Question: I have this data:
'''
IF OBJECT_ID('tempdb..#temp') IS NOT NULL
DROP TABLE #temp
CREATE TABLE #temp
(
Id INT IDENTITY(1, 1) ,
X FLOAT NOT NULL ,
Y FLOAT NOT NULL
)
INSERT INTO #temp (X, Y) VALUES (0, 0)
INSERT INTO #temp (X, Y) VALUES (0, 1)
INSERT INTO #temp (X, Y) VALUES (0, 2)
INSERT INTO #temp (X, Y) VALUES (0.5, 1)
INSERT INTO #temp (X, Y) VALUES (1, 1)
INSERT INTO #temp (X, Y) VALUES (1, 2)
INSERT INTO #temp (X, Y) VALUES (1.5, 0.5)
INSERT INTO #temp (X, Y) VALUES (2, 0)
INSERT INTO #temp (X, Y) VALUES (2, 1)
'''
I would like to remove points that are contained within other points, such as:
'''
(0, 1)
(1, 1)
(1.5, 0.5)
'''
to obtain the outer most points that define the outer polygon consisting of only vertical and horizontal lines without redundancies (e.g. (0, 1) is a redundant point). Can this be achieved with a set based TSQL approach in SQL Server 2014?
PS:
A scatter plot of the data is as follows:

I would like to remove the encircled points. Ultimately, I am after the outer border (drawn as red lines). Hope this makes it clearer.
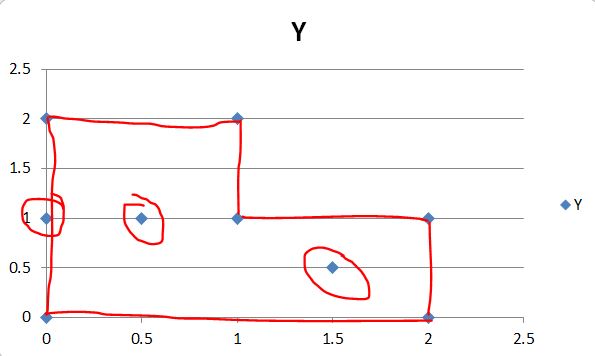
Answer: I believe this might work. It seems to deliver on your test data.
A bit rough. Some of the SELECT MIN and SELECT MAX could perhaps be calculated in advance if your real data is large.
'''
SELECT *
-- uncomment this to delete the desired points
-- DELETE #temp
FROM #temp t
WHERE
(
-- Internal points
(
( X > (SELECT MIN(X) FROM #temp) AND X < (SELECT MAX(X) FROM #temp) )
AND ( Y > (SELECT MIN(Y) FROM #temp) AND Y < (SELECT MAX(Y) FROM #temp) )
)
-- Exceptions (points with nothing strictly outside them) [Don't want to lose (1,1)]
AND EXISTS (SELECT * FROM #temp WHERE X > t.X AND Y > t.Y)
)
OR
-- redundant edge points [(0,1) would be included as an "exception"]
(
( (t.X = (SELECT MIN(X) FROM #temp) OR t.X = (SELECT MAX(X) FROM #temp))
AND EXISTS (SELECT * FROM #temp WHERE X = t.X AND Y > t.Y)
AND EXISTS (SELECT * FROM #temp WHERE X = t.X AND Y < t.Y) )
OR
( (t.Y = (SELECT MIN(Y) FROM #temp) OR t.Y = (SELECT MAX(Y) FROM #temp))
AND EXISTS (SELECT * FROM #temp WHERE Y = t.Y AND X > t.X)
AND EXISTS (SELECT * FROM #temp WHERE Y = t.Y AND X < t.X) )
)
'''